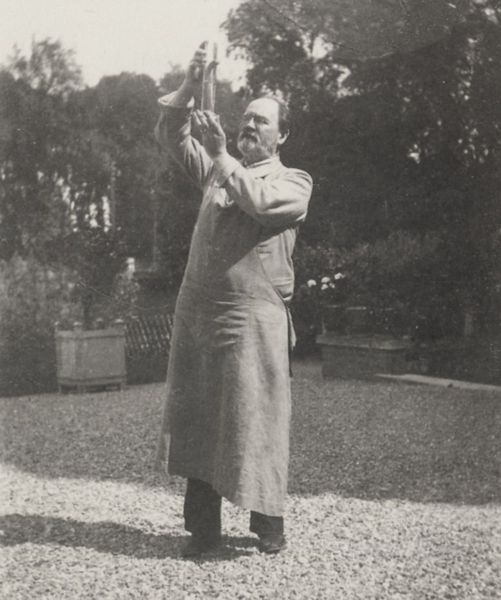
Titel: Zola prüft eine Entwicklerlösung
Künstler: Francois Emile Zola
Schlagwörter: baum, himmel, laub, mann, schatten, weiß, bäume, landschaft, blume, blumen, glas, grau, licht, nase, ohr, schwarz, stirn, anlage, blick, gras, park, rasen, weg, wiese, zaun, alt, bart, hemd, arme, gesicht, halten, kragen, stein, steine, vollbart, bildnis, hände, instrument, portrait, porträt, büsche, sonne, sträucher, mantel, pflanzen, wald, arbeit, brunnen, garten, vase, balkon, blumenkübel, blumentopf, kübel, schürze, terrasse, gartenzaun, hof, platz, bank, kies, klimt, foto, fotografie, photographie, blumentöpfe, kiesel, schwarz weiß, hohe stirn, kittel, arzt, untersuchung, wissenschaftler, photo, handwerker, forscher, hamd, schütter, gärtner, aussen, forschung, gartenmauer, chemie, küfer, kästen, trompete, messung, labor, experiment, tröge, hochhalten, überprüfen, phiole, naturwissenschaft, reagenzglas, chemiker, physiker, kontrollieren, prüfung, messbecher, bmann, glaszylinder, 19, bierbrauer, 19 jahrhundert, 18, meßgerät, mank, messglas, glasrohr